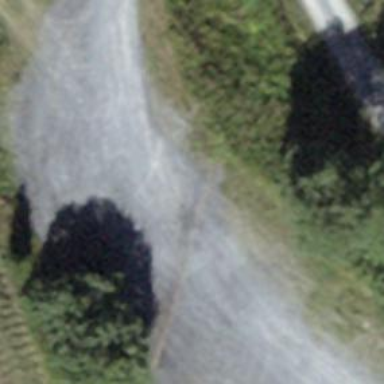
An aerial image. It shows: Gravel parking aisle road with grade 2 tracktype.